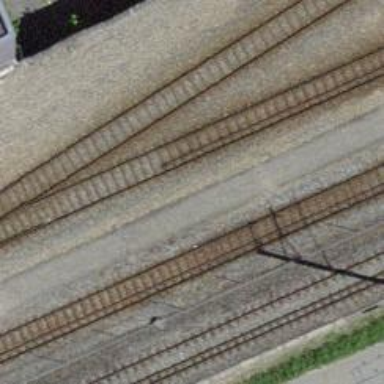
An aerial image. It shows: Single railway spur track.